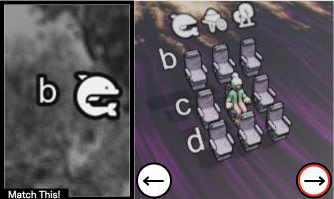
Task: seats
Answer: no